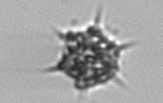
Label: Dictyocha